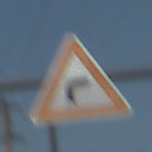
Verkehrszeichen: KurveRechts
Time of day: MorningAfternoon
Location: Outdoor (Suburban)
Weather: PartlyCloudy
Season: NotSpecified
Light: Natural